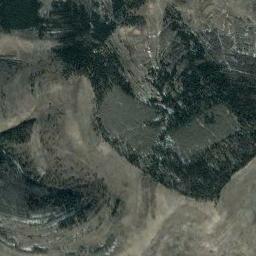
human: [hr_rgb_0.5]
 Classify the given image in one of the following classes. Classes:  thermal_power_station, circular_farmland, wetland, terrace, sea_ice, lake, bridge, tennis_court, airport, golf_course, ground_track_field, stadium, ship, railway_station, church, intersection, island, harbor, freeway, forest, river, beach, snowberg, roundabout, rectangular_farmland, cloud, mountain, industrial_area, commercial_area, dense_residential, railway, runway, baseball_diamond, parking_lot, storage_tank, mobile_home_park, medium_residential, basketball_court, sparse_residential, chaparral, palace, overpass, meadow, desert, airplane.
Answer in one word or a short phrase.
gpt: mountain